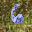
Label: 6